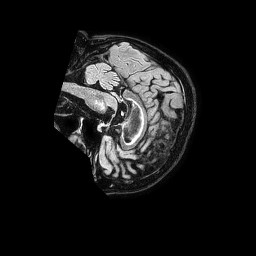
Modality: FLAIR
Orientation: sagittal
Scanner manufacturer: philips
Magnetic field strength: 1.5 T
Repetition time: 4.8 s
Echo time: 0.3 s